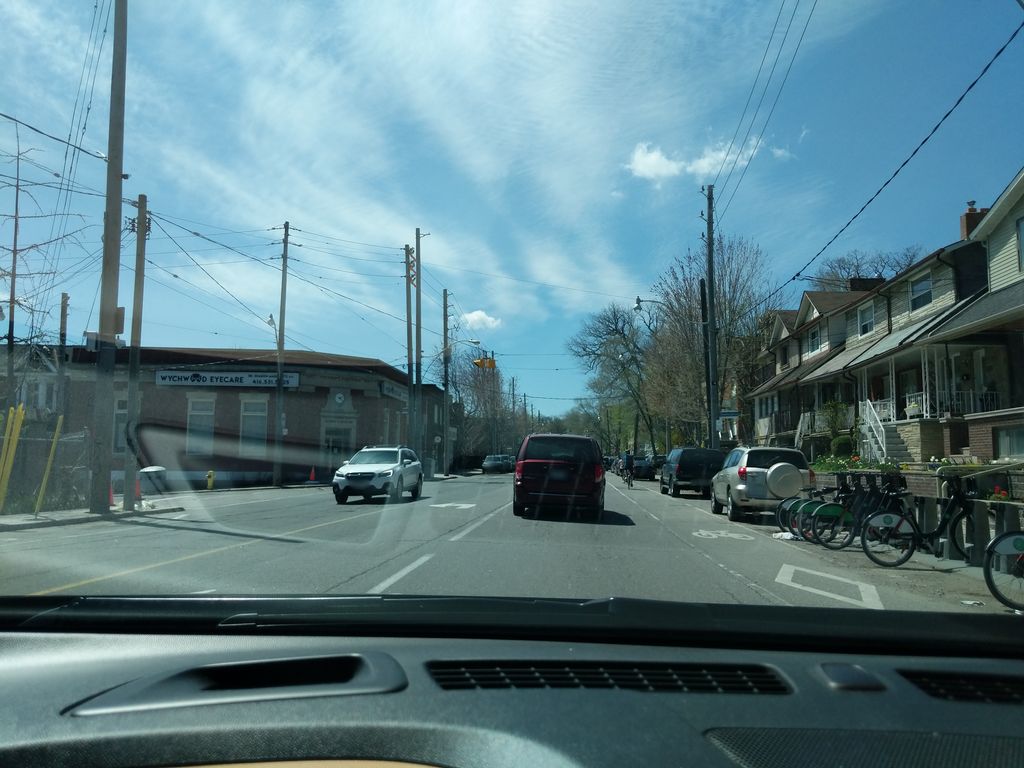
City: toronto